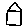
Label: house